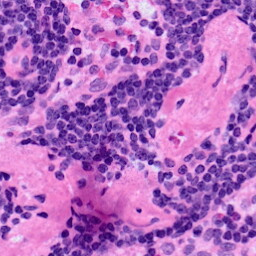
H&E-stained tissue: LymphNode